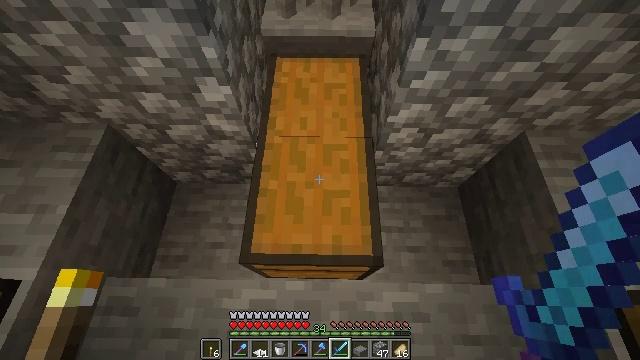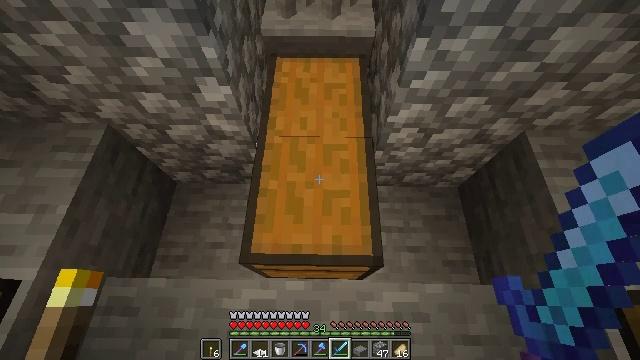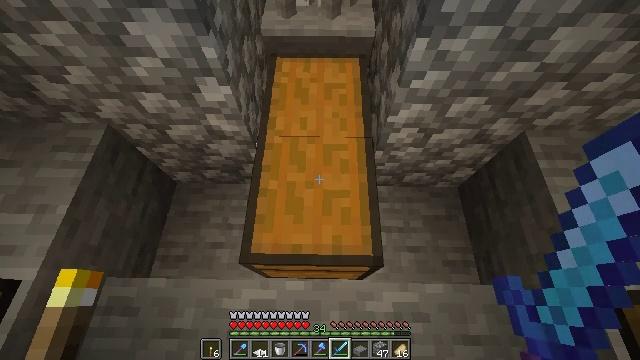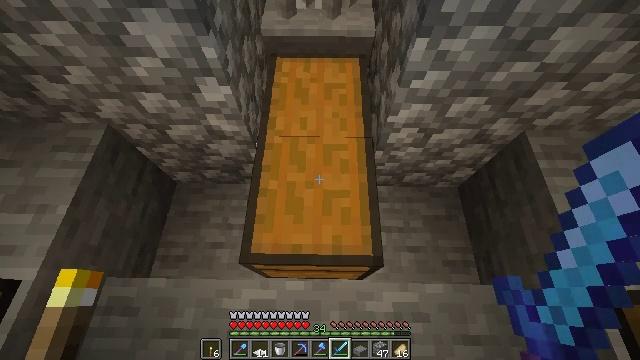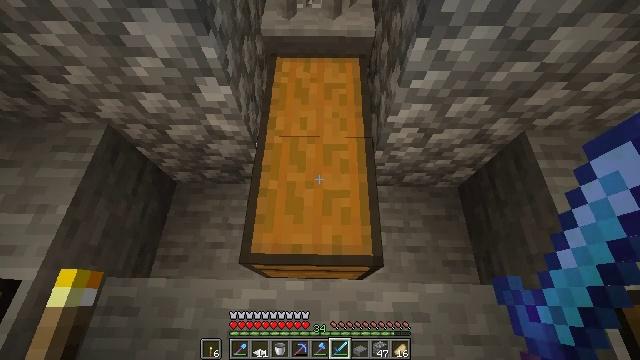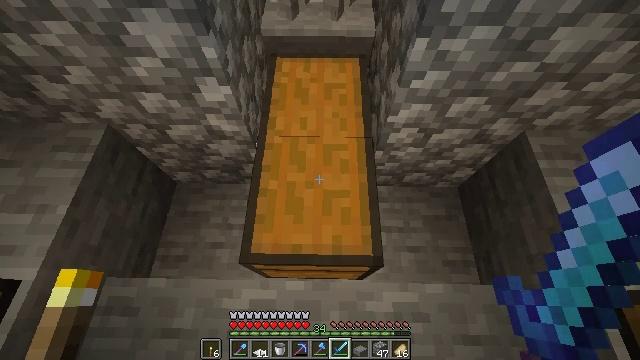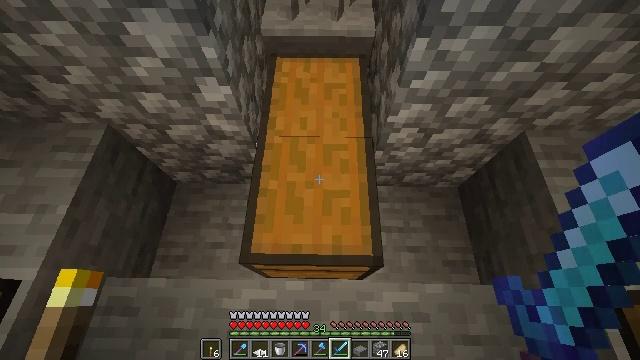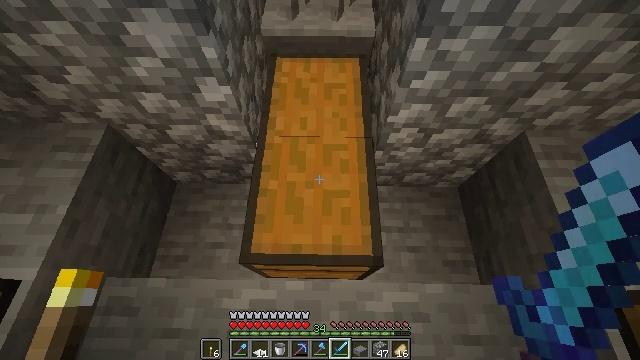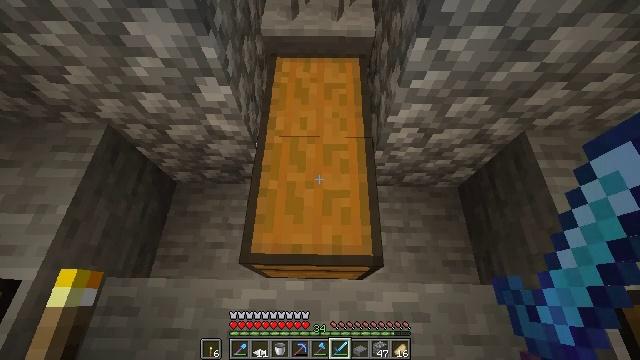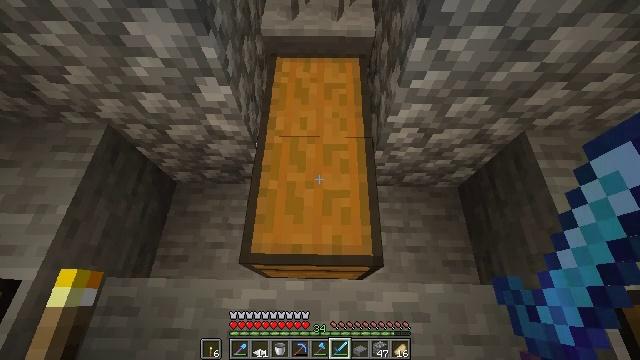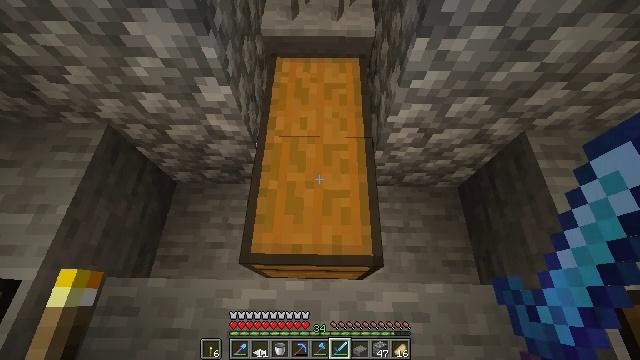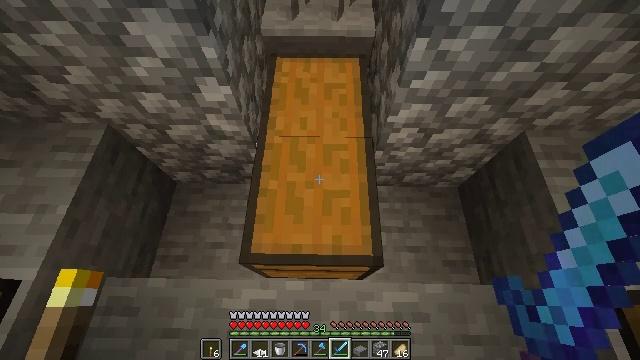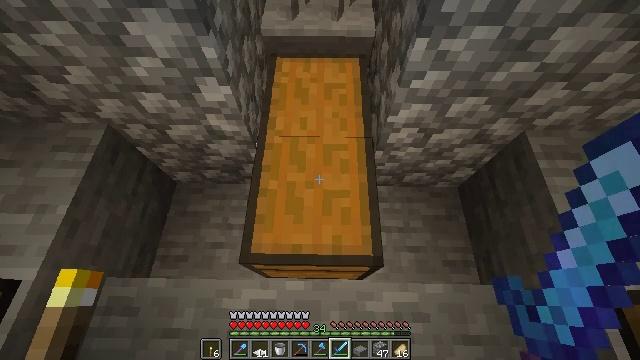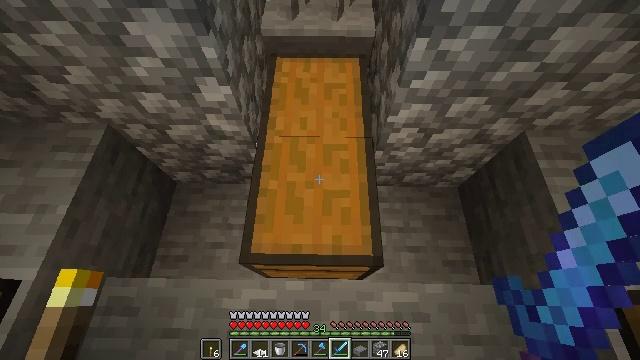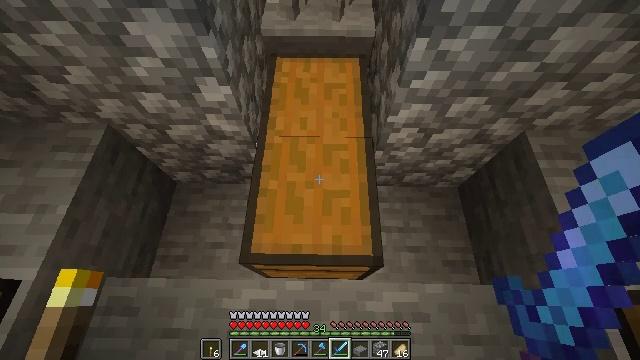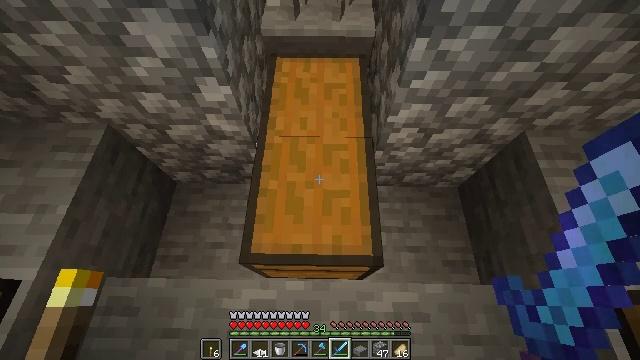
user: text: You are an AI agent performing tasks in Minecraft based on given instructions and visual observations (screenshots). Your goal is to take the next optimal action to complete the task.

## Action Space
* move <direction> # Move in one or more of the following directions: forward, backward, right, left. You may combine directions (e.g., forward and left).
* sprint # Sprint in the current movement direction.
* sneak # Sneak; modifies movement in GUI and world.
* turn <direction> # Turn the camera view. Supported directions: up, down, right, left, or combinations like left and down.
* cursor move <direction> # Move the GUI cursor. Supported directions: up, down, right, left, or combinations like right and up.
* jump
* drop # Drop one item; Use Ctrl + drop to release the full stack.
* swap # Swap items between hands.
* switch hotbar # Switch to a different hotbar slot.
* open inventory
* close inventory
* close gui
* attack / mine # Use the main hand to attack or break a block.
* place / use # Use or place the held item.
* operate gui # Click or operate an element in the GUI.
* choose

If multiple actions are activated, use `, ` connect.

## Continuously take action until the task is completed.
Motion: motion action
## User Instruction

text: Remove a diamond sword from the inventory.
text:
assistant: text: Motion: no_op
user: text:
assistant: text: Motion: no_op
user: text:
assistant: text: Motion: no_op
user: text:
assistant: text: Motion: no_op
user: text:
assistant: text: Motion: no_op
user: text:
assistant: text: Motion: no_op
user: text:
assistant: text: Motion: no_op
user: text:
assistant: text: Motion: no_op
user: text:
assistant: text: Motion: no_op
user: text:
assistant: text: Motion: no_op
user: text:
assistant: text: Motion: no_op
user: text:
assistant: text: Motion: no_op
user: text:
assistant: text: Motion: no_op
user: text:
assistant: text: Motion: no_op
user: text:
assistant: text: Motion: no_op
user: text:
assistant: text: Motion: no_op
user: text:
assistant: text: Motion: no_op
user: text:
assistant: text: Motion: no_op
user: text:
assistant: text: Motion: no_op
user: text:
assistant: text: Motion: no_op
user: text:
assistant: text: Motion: no_op
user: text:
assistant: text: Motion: no_op
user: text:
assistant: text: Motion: no_op
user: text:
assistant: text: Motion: no_op
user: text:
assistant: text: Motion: no_op
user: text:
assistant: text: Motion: no_op
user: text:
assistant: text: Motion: no_op
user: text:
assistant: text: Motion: no_op
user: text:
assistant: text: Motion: no_op
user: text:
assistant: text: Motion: no_op